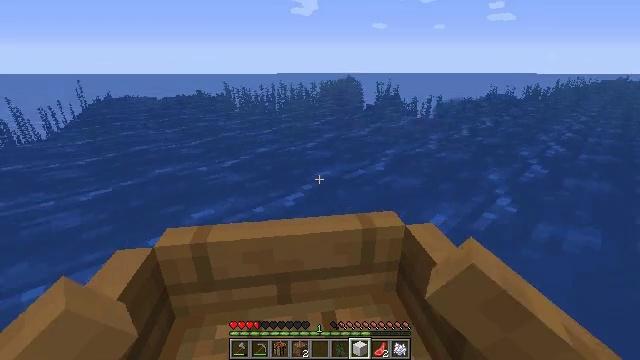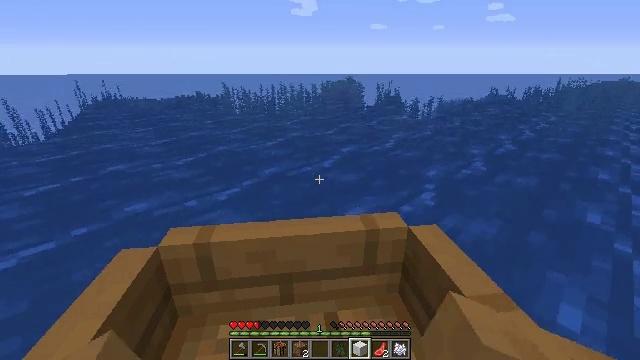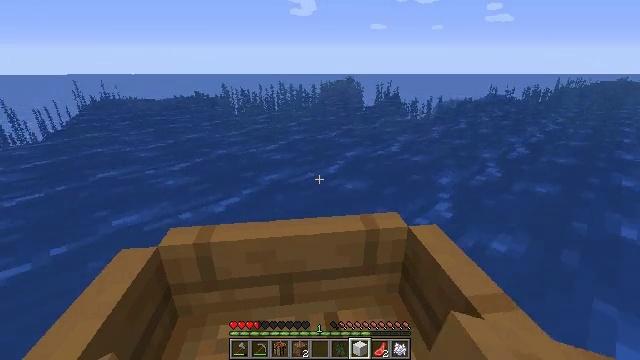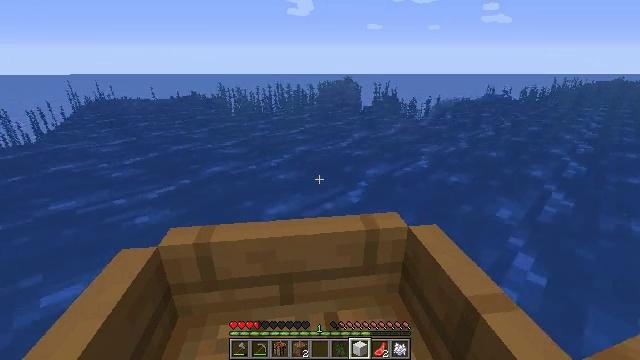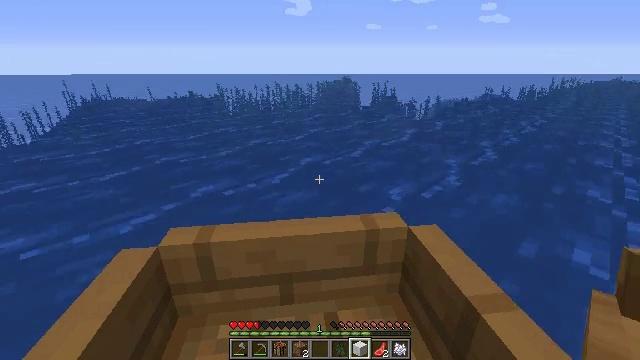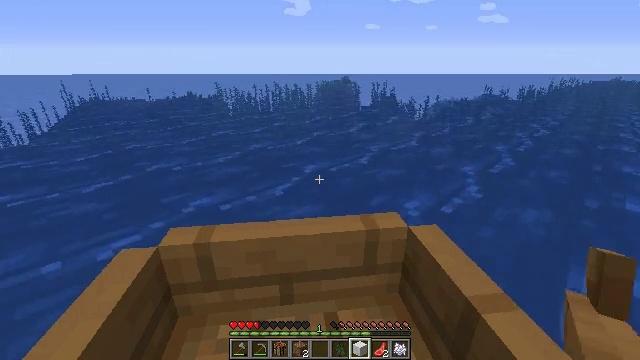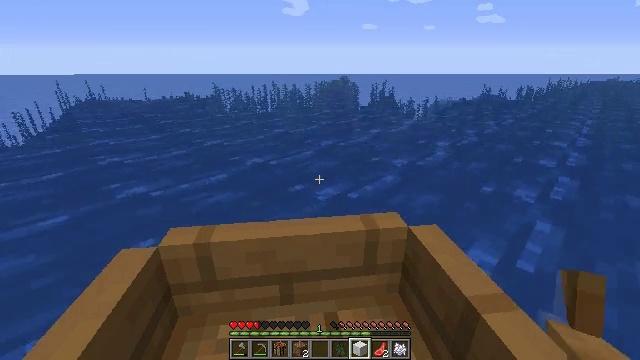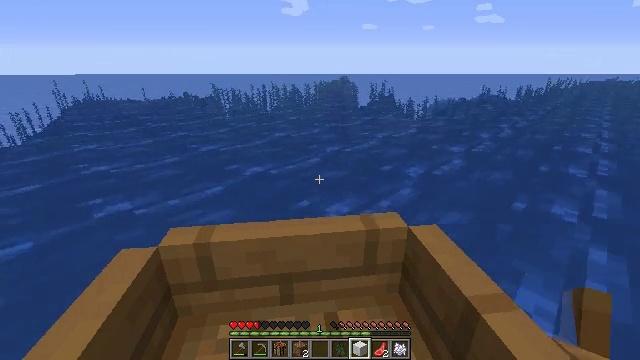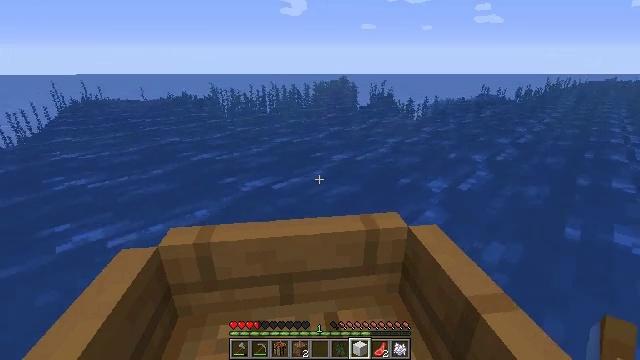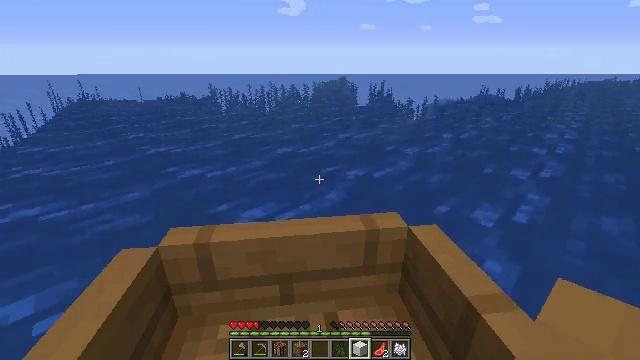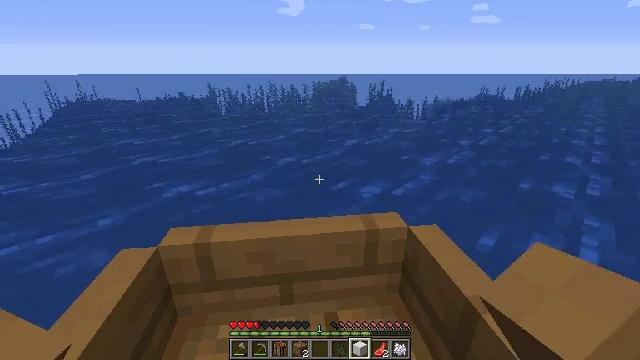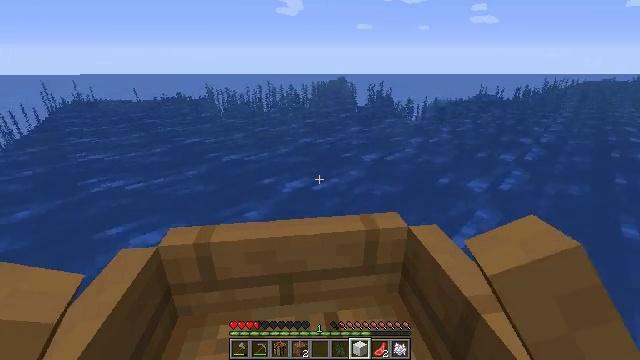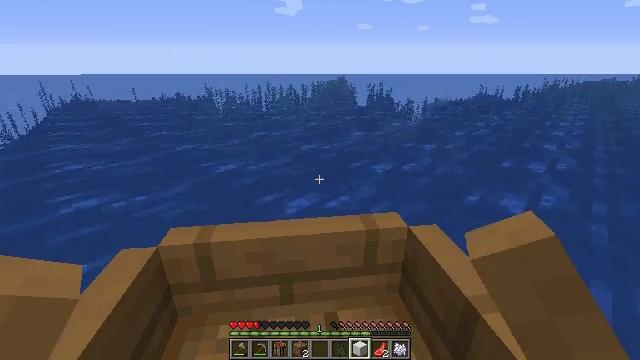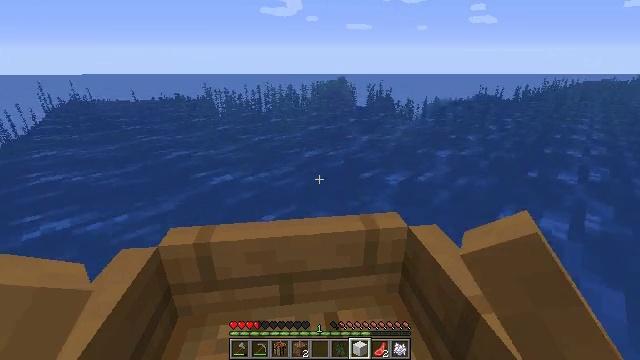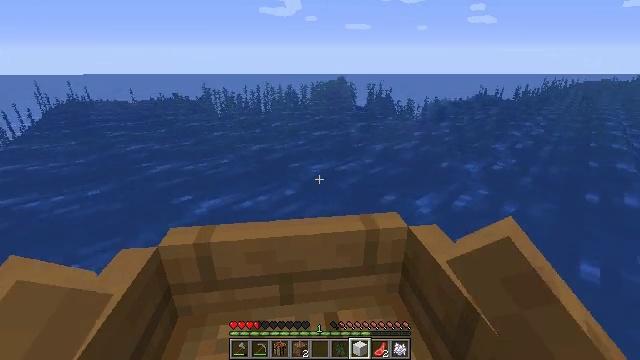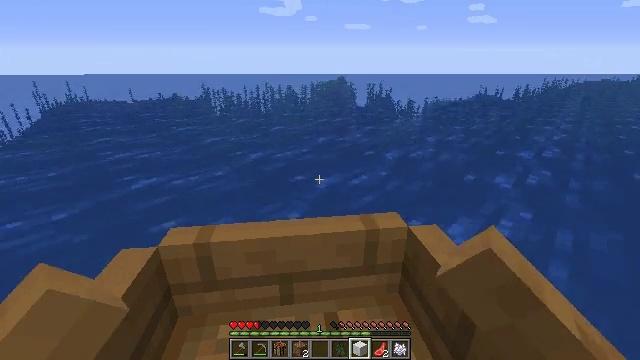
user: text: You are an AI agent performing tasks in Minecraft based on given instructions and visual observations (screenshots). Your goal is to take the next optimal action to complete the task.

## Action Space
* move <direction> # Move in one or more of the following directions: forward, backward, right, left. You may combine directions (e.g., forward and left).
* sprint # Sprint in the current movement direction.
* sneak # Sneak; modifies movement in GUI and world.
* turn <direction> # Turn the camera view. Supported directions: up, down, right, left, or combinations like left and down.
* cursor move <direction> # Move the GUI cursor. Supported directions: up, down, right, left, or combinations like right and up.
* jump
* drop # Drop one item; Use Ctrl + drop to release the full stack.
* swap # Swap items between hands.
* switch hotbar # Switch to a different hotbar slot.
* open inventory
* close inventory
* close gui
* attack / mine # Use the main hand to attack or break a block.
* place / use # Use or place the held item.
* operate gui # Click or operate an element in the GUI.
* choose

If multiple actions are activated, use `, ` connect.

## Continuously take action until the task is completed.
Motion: motion action
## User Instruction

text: Mine the jungle stairs from a structure.
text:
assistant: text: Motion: move forward
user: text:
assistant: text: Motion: move forward
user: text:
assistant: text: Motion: move forward
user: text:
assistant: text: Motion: move forward
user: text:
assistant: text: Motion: move forward
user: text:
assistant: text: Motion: move forward
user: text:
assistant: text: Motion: move forward
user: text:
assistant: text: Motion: move forward
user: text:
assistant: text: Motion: move forward
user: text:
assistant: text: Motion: move forward
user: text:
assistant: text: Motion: move forward
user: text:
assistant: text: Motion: move forward
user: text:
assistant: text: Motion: move forward
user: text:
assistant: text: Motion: move forward
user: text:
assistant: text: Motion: move forward
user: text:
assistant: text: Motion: move forward
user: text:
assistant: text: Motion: move forward
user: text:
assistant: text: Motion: move forward
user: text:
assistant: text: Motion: move forward
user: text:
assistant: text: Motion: move forward
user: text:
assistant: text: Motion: move forward
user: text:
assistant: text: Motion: move forward
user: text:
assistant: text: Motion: move forward
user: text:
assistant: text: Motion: move forward
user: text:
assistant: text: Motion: move forward
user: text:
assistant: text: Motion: move forward
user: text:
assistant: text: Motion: move forward
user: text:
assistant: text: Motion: move forward
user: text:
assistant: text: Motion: move forward
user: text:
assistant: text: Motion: move forward